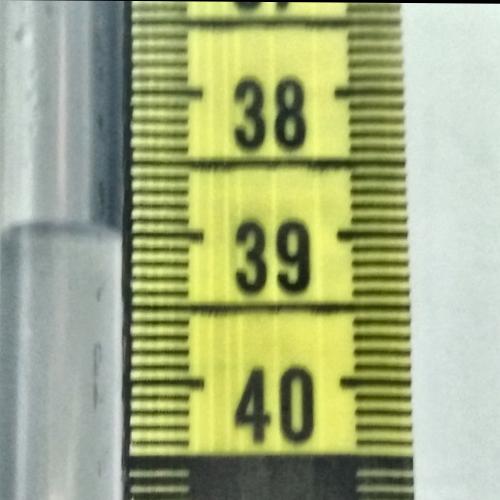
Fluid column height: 39.0 cm